Here is the envelope spectrum of one vibration snapshot from a rolling-element bearing, with each characteristic fault-frequency family marked on the frequency axis. Based on the visible evidence, which condition applies: normal, inner_race, outer_race, ball?
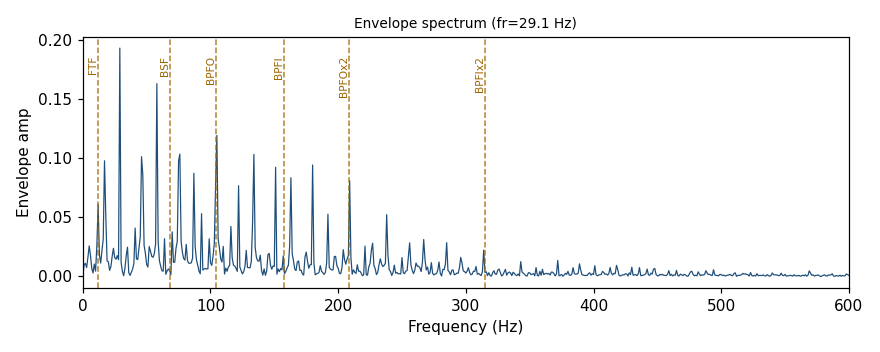
Answer: outer_race